Interaction volume radius: 5 \u00c5
Interaction volume height: 15 \u00c5
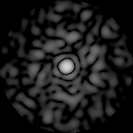
Disorder parameter: 0.8606